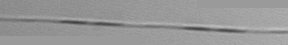
Label: Pseudo-nitzschia